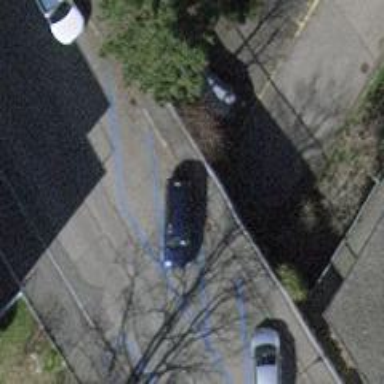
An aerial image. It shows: Footway on asphalt surface passing through tunnel.